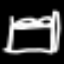
Label: bed